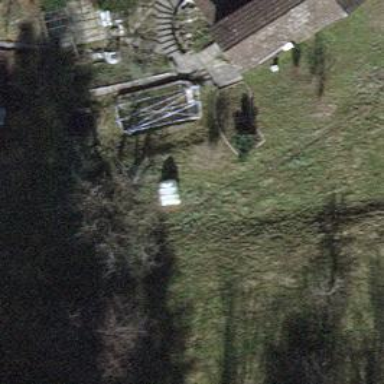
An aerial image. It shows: Farmyard area.